Field crop: maize
Growth stage: 2
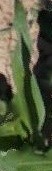
Species: maize